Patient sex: M
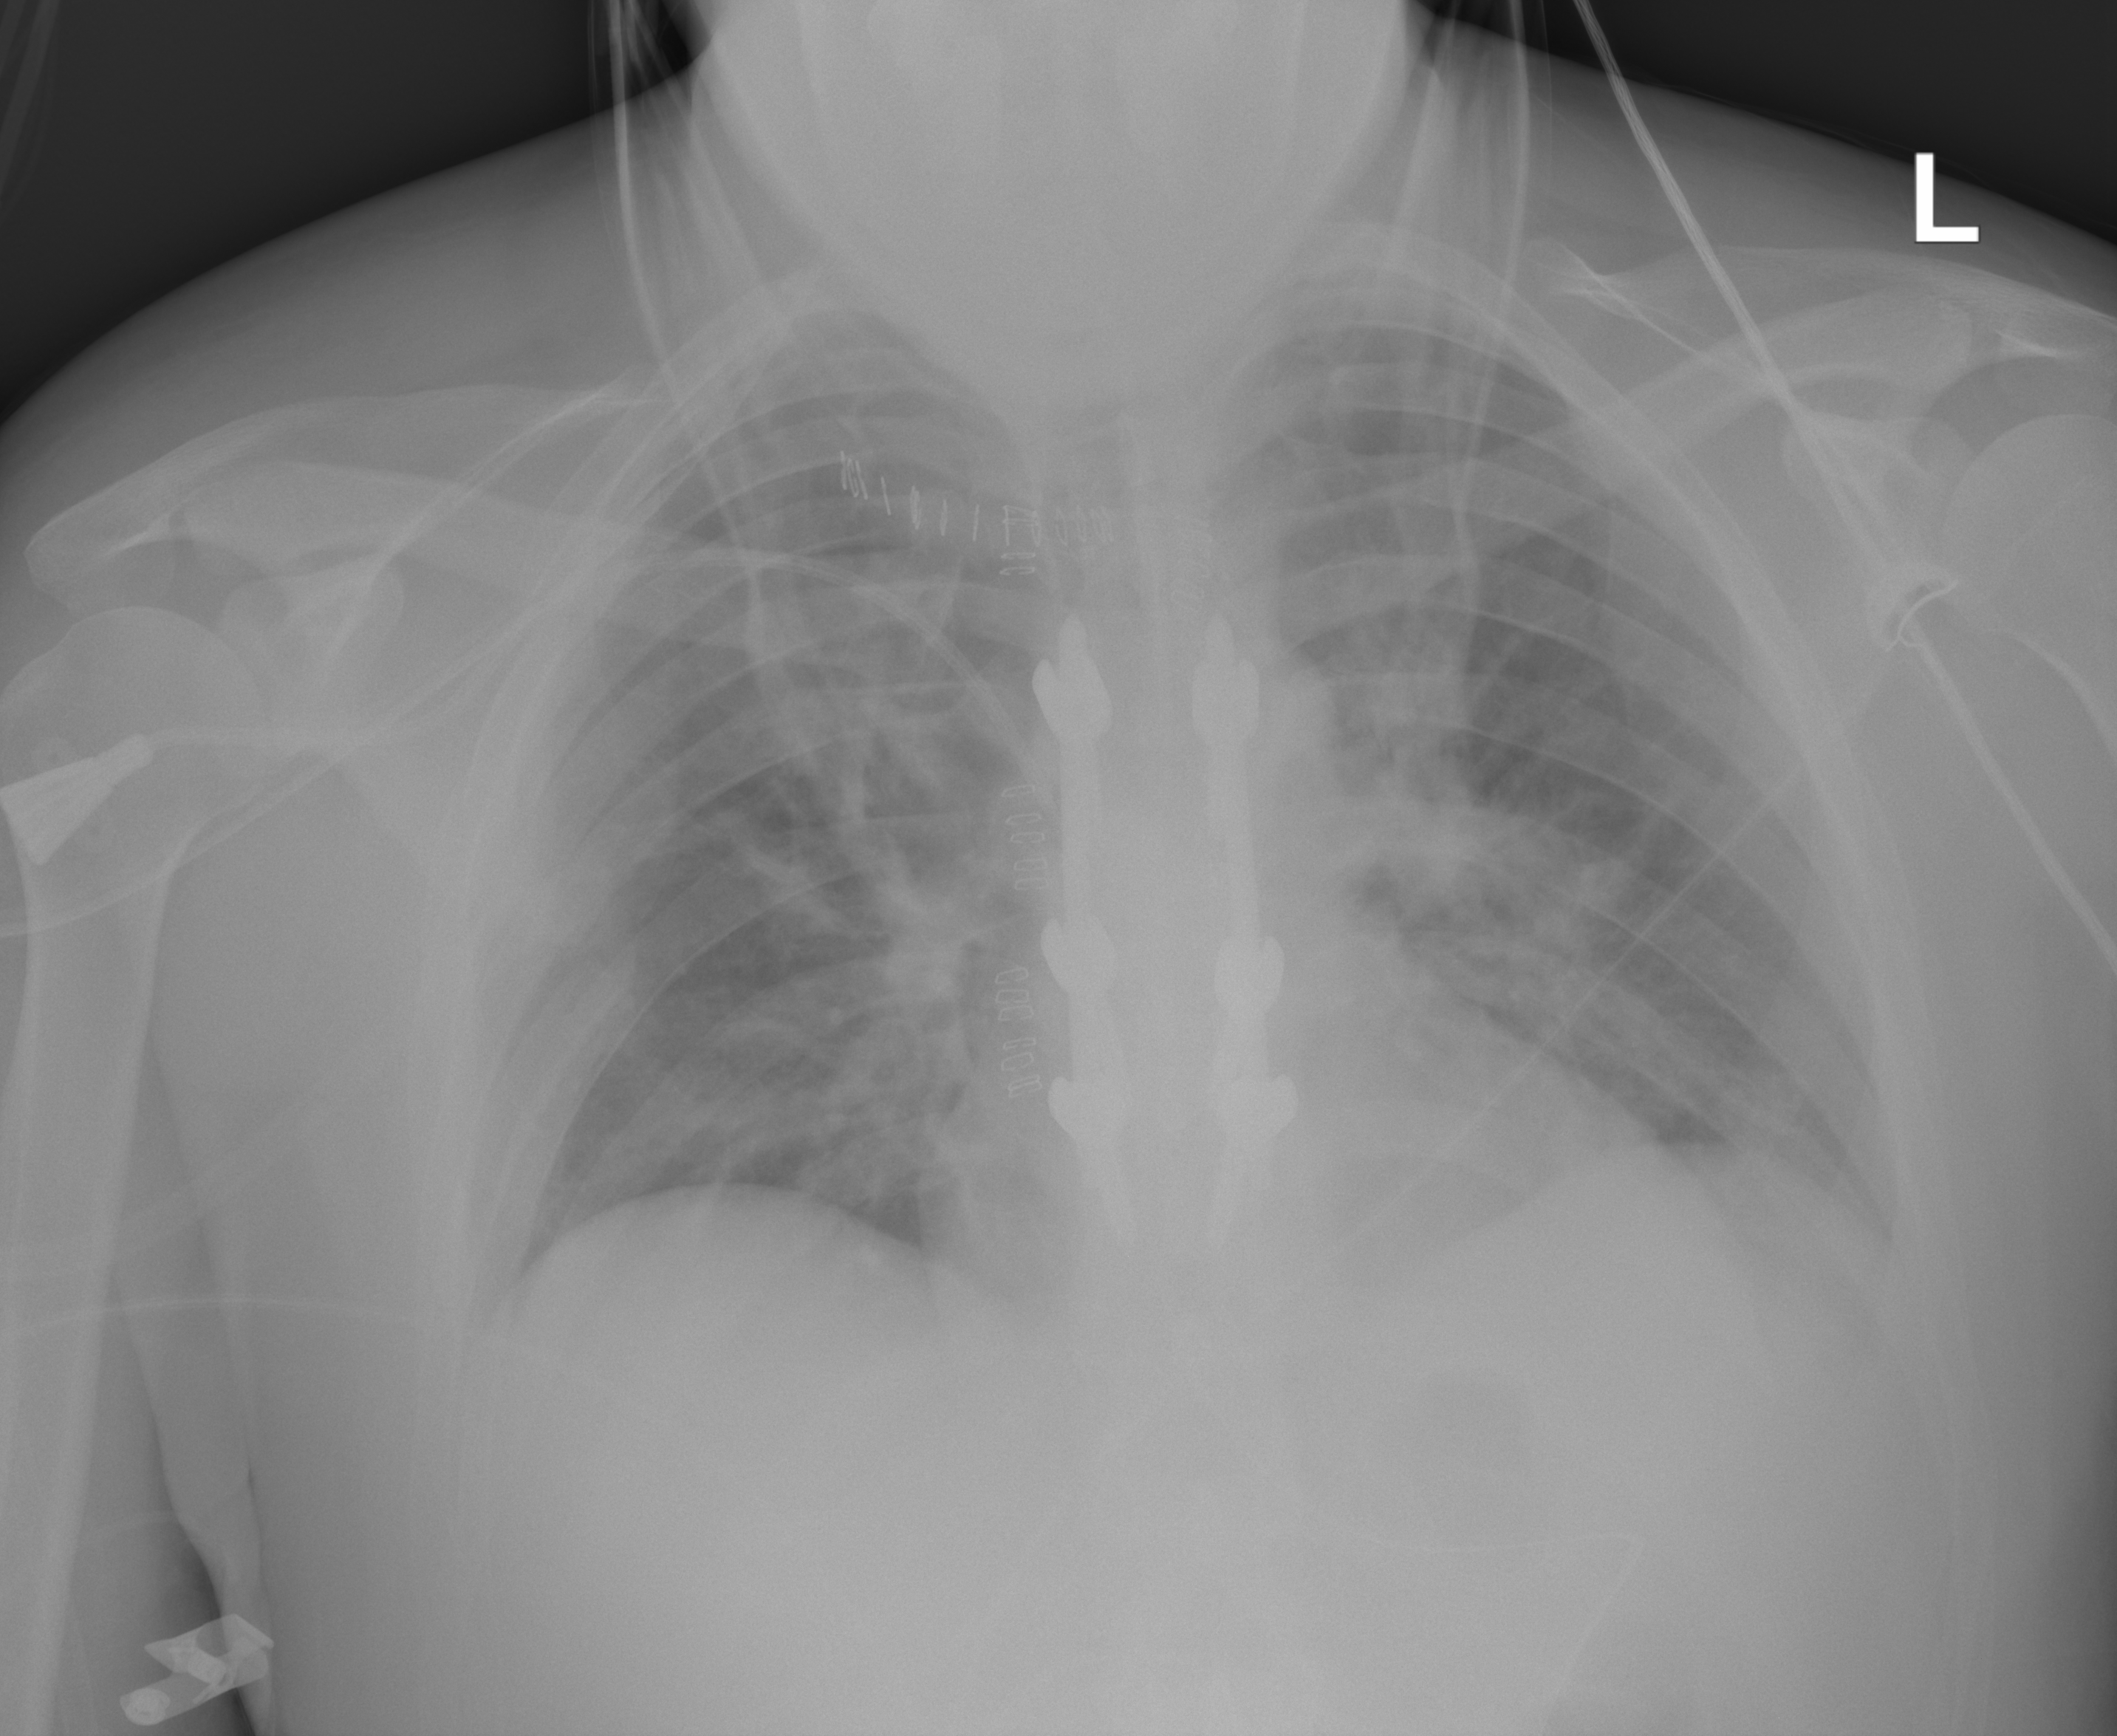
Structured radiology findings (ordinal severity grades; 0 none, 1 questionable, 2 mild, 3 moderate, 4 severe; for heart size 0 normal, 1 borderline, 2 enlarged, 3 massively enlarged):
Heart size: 1
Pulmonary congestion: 2
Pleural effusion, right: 0
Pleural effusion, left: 0
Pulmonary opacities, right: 0
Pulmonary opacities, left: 0
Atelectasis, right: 2
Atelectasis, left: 0